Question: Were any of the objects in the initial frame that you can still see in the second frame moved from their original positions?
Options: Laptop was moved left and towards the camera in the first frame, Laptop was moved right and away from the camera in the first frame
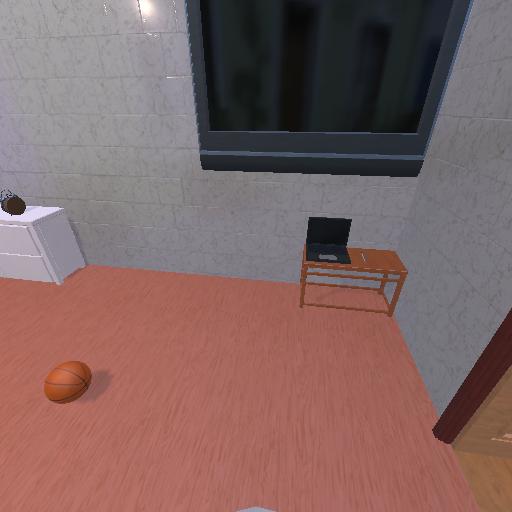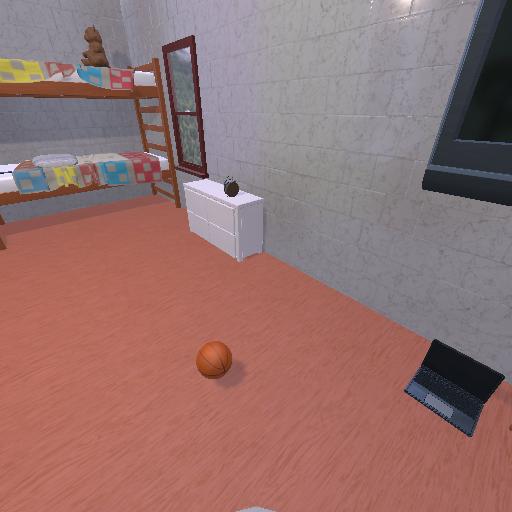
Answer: Laptop was moved left and towards the camera in the first frame